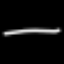
Label: line